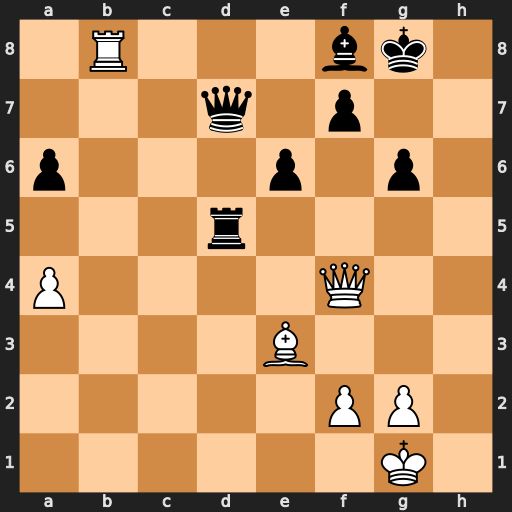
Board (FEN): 1R3bk1/3q1p2/p3p1p1/3r4/P4Q2/4B3/5PP1/6K1
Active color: w
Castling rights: -
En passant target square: -
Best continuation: Qb4 Rd1+ Kh2 Qd6+ Qxd6